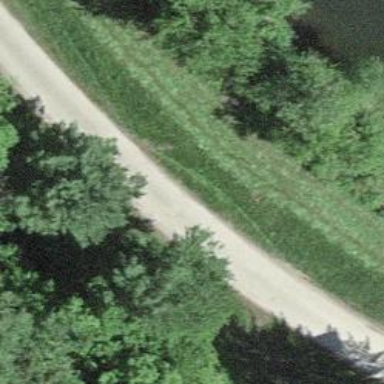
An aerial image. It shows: Road with steps.